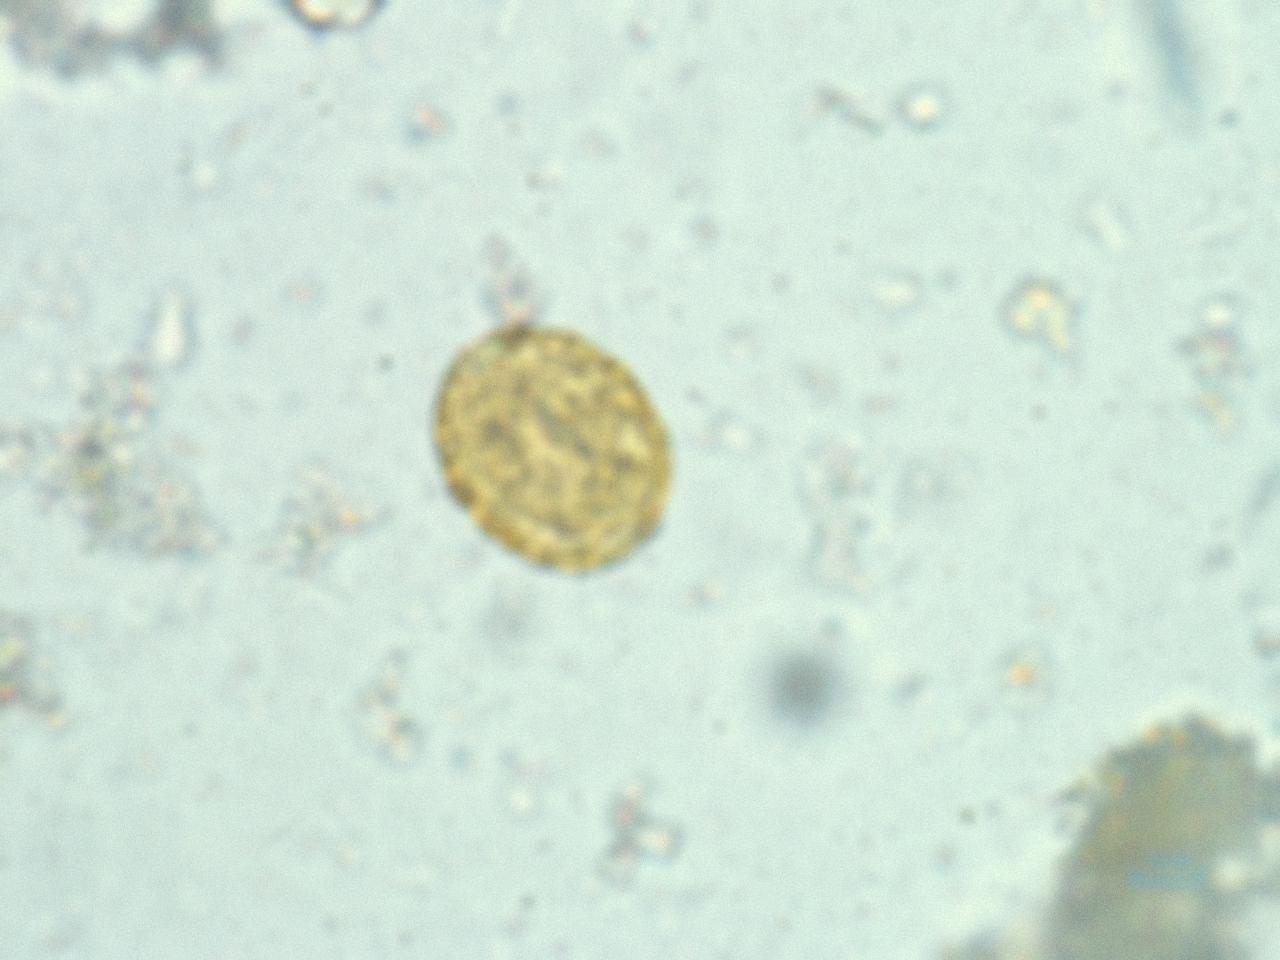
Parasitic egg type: Ascaris lumbricoides